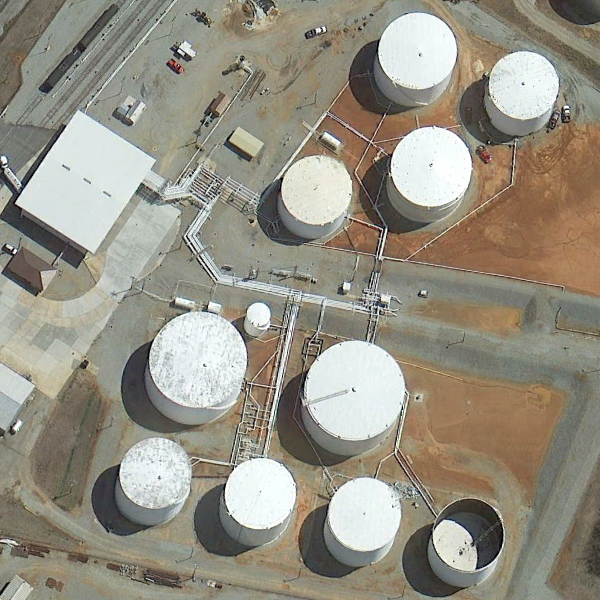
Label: StorageTanks